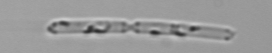
Label: Cerataulina_pelagica